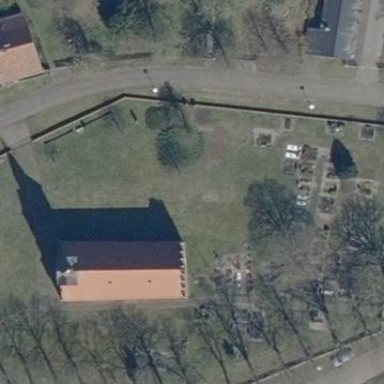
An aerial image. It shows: Cemetery.